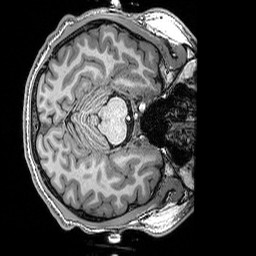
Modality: T1w
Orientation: axial
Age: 22
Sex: male